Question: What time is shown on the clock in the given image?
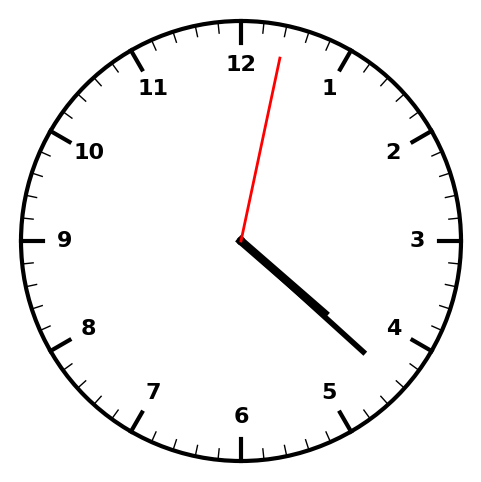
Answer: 04:22:02